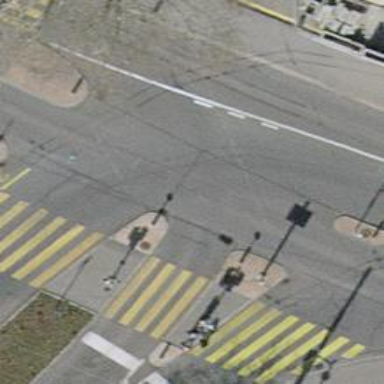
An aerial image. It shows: Tertiary road with asphalt surface and trolley wires.